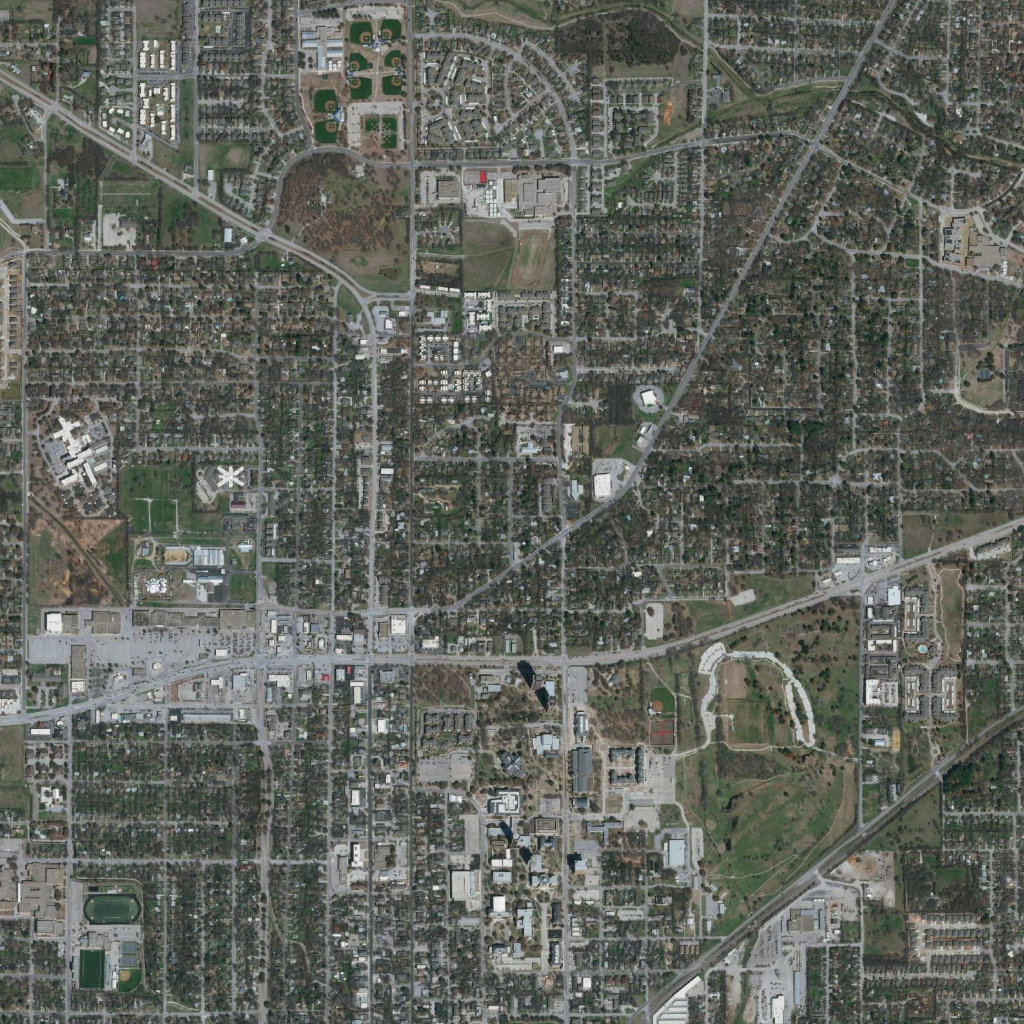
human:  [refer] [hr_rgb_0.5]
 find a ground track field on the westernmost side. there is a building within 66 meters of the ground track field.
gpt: <box>[[8, 87, 13, 90, 0]]</box>